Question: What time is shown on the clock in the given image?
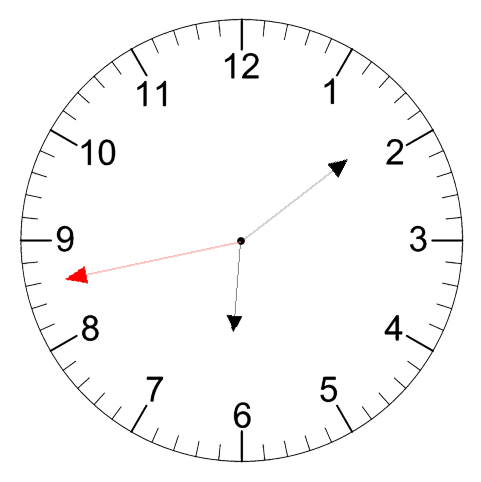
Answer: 06:08:43